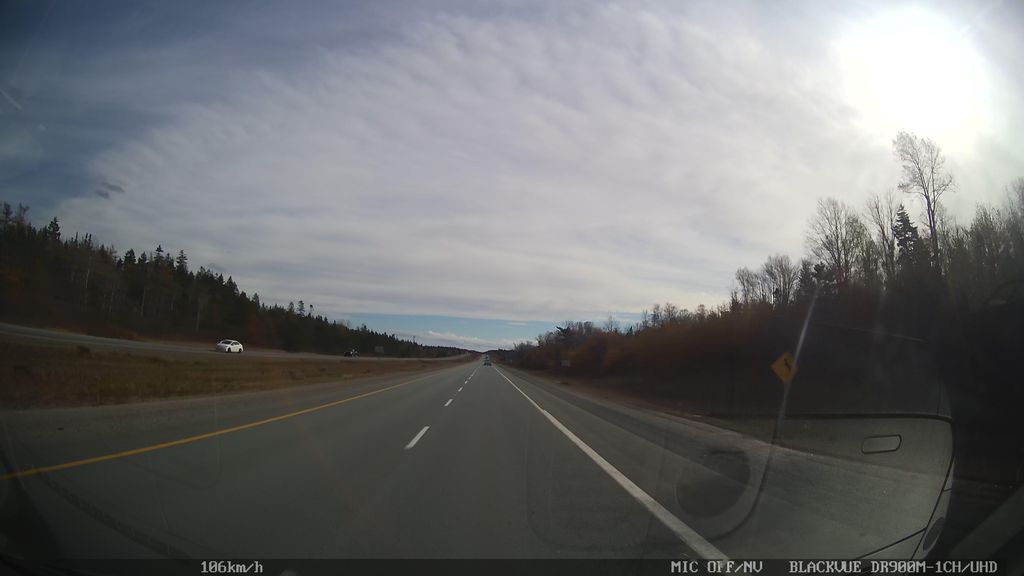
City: halifax